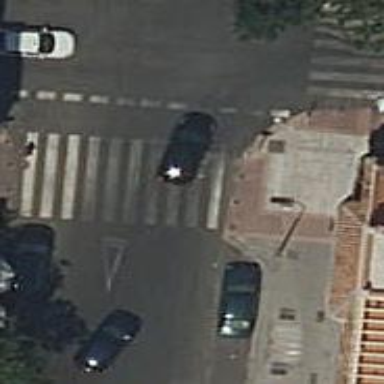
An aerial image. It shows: Uncontrolled crossing on the road.